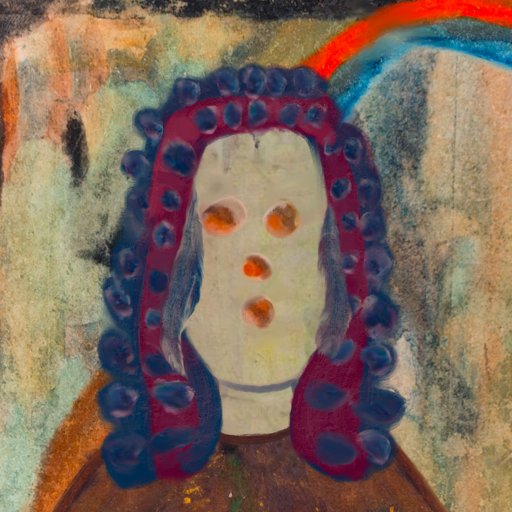
Background: Childish, Head And Neck Front: Hill_Girl, Face Front: Rupkatha, Bust: Comrade, Hair Front: Hill_Girl, Head Accessory: Blank, Second Necklace: Blank, Necklace: Blank, Baby: Blank